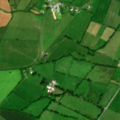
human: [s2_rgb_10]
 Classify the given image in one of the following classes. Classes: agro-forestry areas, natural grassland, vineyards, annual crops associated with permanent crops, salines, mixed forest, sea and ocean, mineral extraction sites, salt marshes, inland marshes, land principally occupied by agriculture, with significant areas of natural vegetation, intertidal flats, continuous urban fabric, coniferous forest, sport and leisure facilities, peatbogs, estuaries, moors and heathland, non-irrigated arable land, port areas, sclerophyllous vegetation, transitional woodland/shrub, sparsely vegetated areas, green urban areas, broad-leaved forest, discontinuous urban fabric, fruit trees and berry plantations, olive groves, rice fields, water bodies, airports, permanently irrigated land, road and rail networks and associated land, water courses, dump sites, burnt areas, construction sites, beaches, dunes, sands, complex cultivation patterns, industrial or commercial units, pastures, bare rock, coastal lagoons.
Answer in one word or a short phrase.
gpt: non-irrigated arable land, pastures